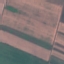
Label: AnnualCrop